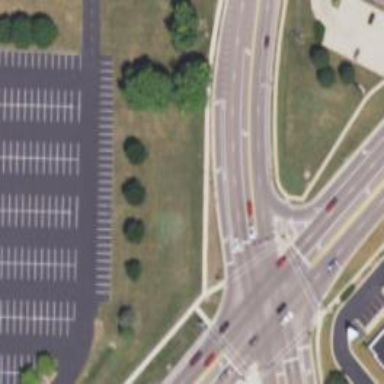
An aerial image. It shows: Solid lane divider marking on the road.